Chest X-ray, PA view. Patient: 59 years old, sex F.
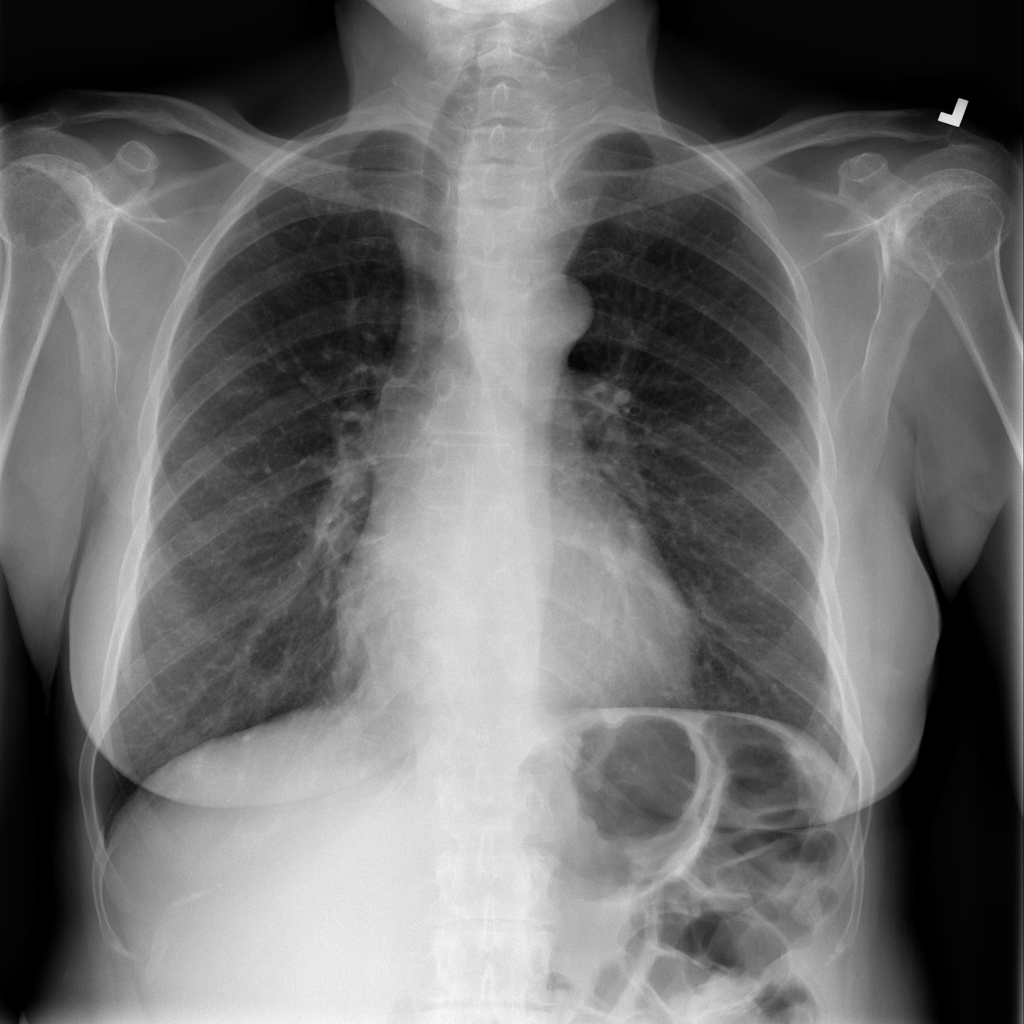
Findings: No Finding